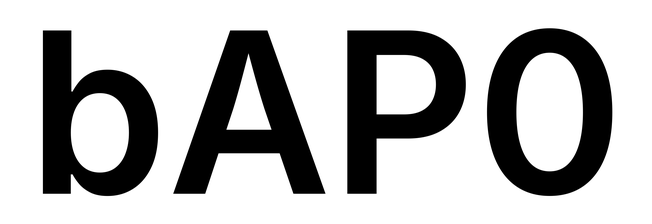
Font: Inter_SemiBold